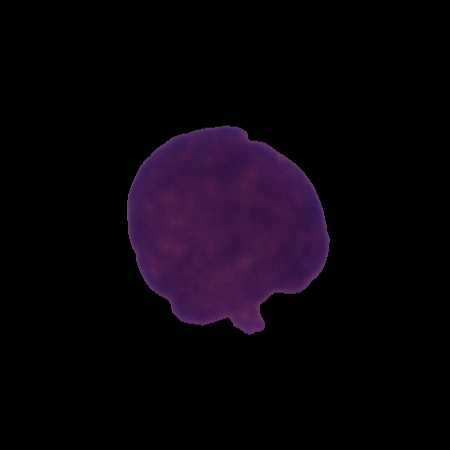
Label: cancer